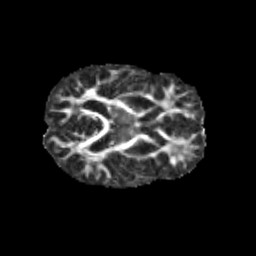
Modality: FA
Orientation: axial
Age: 10
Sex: male
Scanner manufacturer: siemens
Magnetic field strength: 3 T
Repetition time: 3.8 s
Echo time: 0.07 s